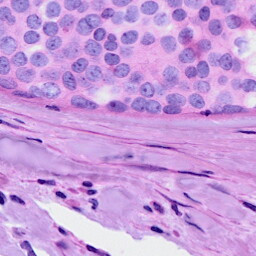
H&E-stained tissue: Breast